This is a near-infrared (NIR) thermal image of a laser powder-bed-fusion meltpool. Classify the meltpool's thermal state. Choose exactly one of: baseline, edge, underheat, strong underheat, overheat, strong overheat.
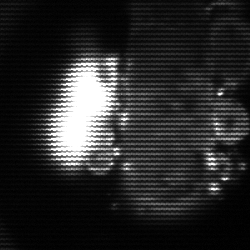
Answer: strong underheat